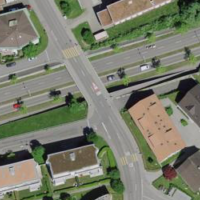
EUNIS habitat code: 57
Species observed at this site:
Echium vulgare